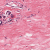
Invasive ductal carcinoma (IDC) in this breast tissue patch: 0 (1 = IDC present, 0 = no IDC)